Question: I have a ASPxUploadControl item (with an integrated Upload Button) and then a ASPxComboBox like this
In the first one I need to browse and select an item (picture), then I have to select an application in the second item and finally I need to upload it (click the button below).
So I did this for the client side:
'''
<dx:ASPxUploadControl ID="ASPxUploadControl_Browse" runat="server" ShowUploadButton="True" AddUploadButtonsHorizontalPosition="Left"
UploadMode="Auto" OnFileUploadComplete="UploadControl_FileUploadComplete" AllowedFileExtensions=".jpg,.jpeg,.gif,.png" Width="280px">
<BrowseButton Text="Sfoglia" />
<UploadButton Text="Carica"/>
</dx:ASPxUploadControl>
<dxe:ASPxComboBox ID="ASPxComboBox_Select" runat="server" DataSourceID="SqlDataSourceApplications"
TextField="name" ValueField="applicationid" OnSelectedIndexChanged="ApplicationList_SelectedIndexChanged" Height="25px">
</dxe:ASPxComboBox>
'''
And then for the server side:
'''
protected void ApplicationList_SelectedIndexChanged(object sender, EventArgs e)
{
ASPxComboBox cb = (ASPxComboBox)sender;
ASPxGridCustomers.FilterEnabled = true;
ASPxGridCustomers.FilterExpression = "( applicationid = " + cb.SelectedItem.Value + ")";
ASPxButtonAll.ClientEnabled = true;
}
protected void UploadControl_FileUploadComplete(object sender, DevExpress.Web.ASPxUploadControl.FileUploadCompleteEventArgs e)
{
try
{
FileInfo fileinfo = new FileInfo(e.UploadedFile.FileName);
string s = "";
try
{
s = ASPxComboBox_Select.Value.ToString();
}
catch (Exception ex)
{
throw new Exception(ex.Message);
}
byte[] attachmentfile = GetBytes(fileinfo.Name);
putDocumentToDB(selectedApp, attachmentfile);
}
catch (Exception ex)
{
throw new Exception(ex.Message);
}
}
'''
Since I need to put the file (in byte) in a database I need to know the application that the user chose. The problem is that I can't understand how to call it from inside the function UploadControl_FileUploadComplete. For now the string is completely empty..
Thanks!
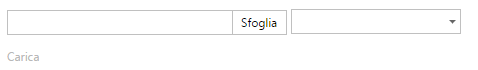
Answer: it's because 'UploadControl_FileUploadComplete' is a callback event handler, not a postback one.
as a work-around, try saving combobox selection in a session variable, like this:
'''
protected void ApplicationList_SelectedIndexChanged(object sender, EventArgs e)
{
ASPxComboBox cb = (ASPxComboBox)sender;
ASPxGridCustomers.FilterEnabled = true;
ASPxGridCustomers.FilterExpression = "( applicationid = " + cb.SelectedItem.Value + ")";
Session["cbSelectedValue"] = cb.SelectedItem.Value;
ASPxButtonAll.ClientEnabled = true;
}
protected void UploadControl_FileUploadComplete(object sender, DevExpress.Web.ASPxUploadControl.FileUploadCompleteEventArgs e)
{
try
{
FileInfo fileinfo = new FileInfo(e.UploadedFile.FileName);
string s = "";
try
{
s = Session["cbSelectedValue"].ToString();
}
catch (Exception ex)
{
throw new Exception(ex.Message);
}
byte[] attachmentfile = GetBytes(fileinfo.Name);
putDocumentToDB(selectedApp, attachmentfile);
}
catch (Exception ex)
{
throw new Exception(ex.Message);
}
}
// in case your combobox has a selected value on page load
protected void Page_Load(object sender, EventArgs e)
{
if (!IsPostBack)
{
Session["cbSelectedValue"] = cb.SelectedItem.Value;
}
}
'''